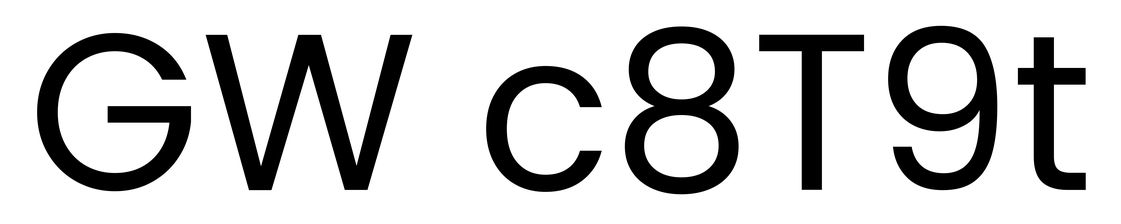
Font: Poppins-Regular